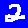
Digit: 2